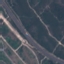
Land use / land cover: Highway